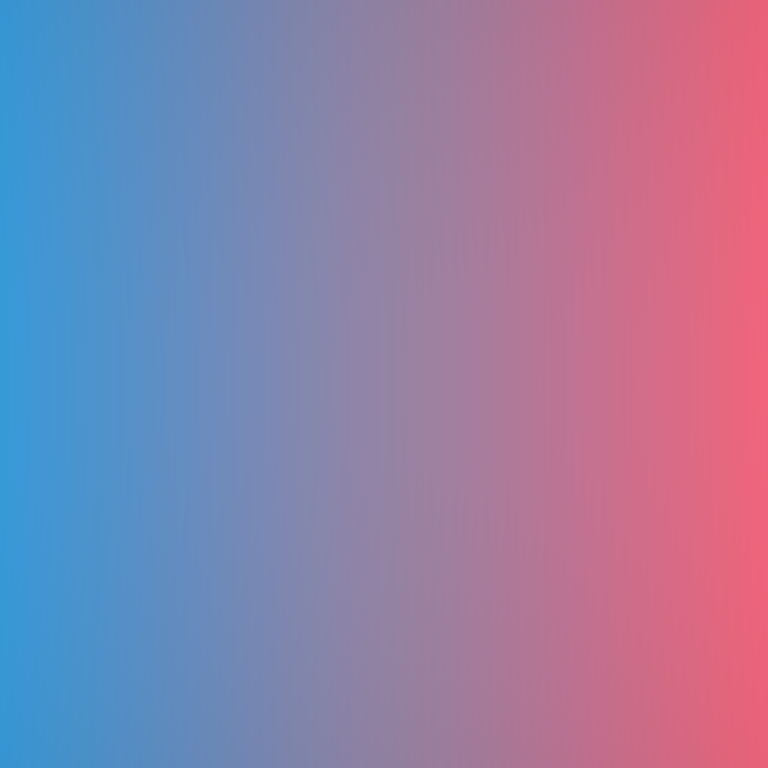
Abstract light effect, smooth gradient from cool blue to warm red, calm atmosphere, soft blend, no room, no furniture, no objects.